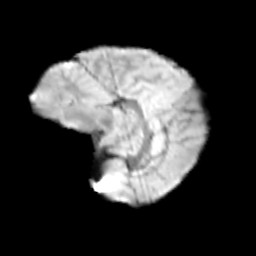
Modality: T2w
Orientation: sagittal
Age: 13
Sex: male
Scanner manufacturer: siemens
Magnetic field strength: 3 T
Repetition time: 3.8 s
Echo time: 0.07 s